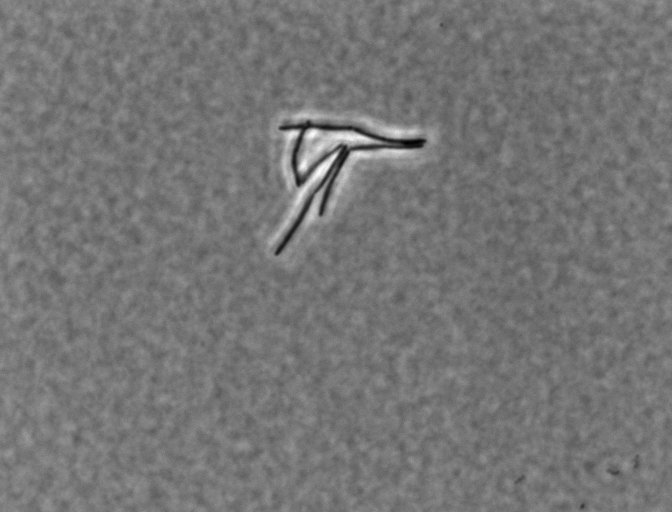
Bacillus subtilis